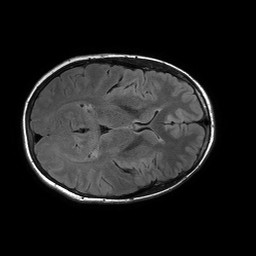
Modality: FLAIR
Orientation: axial
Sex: female
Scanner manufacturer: philips
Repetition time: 11 s
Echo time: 0.125 s